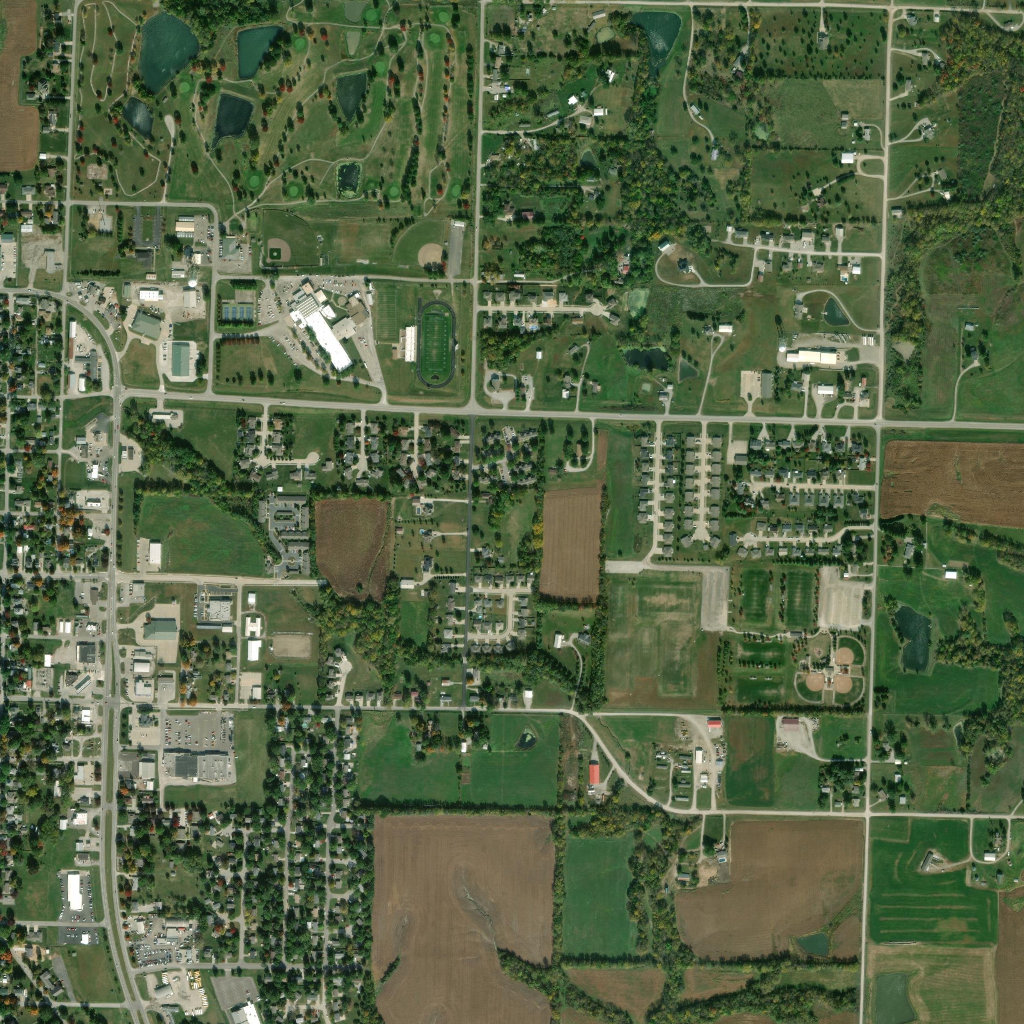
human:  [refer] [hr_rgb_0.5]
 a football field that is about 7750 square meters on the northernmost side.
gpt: <box>[[40, 30, 44, 36, 0]]</box>